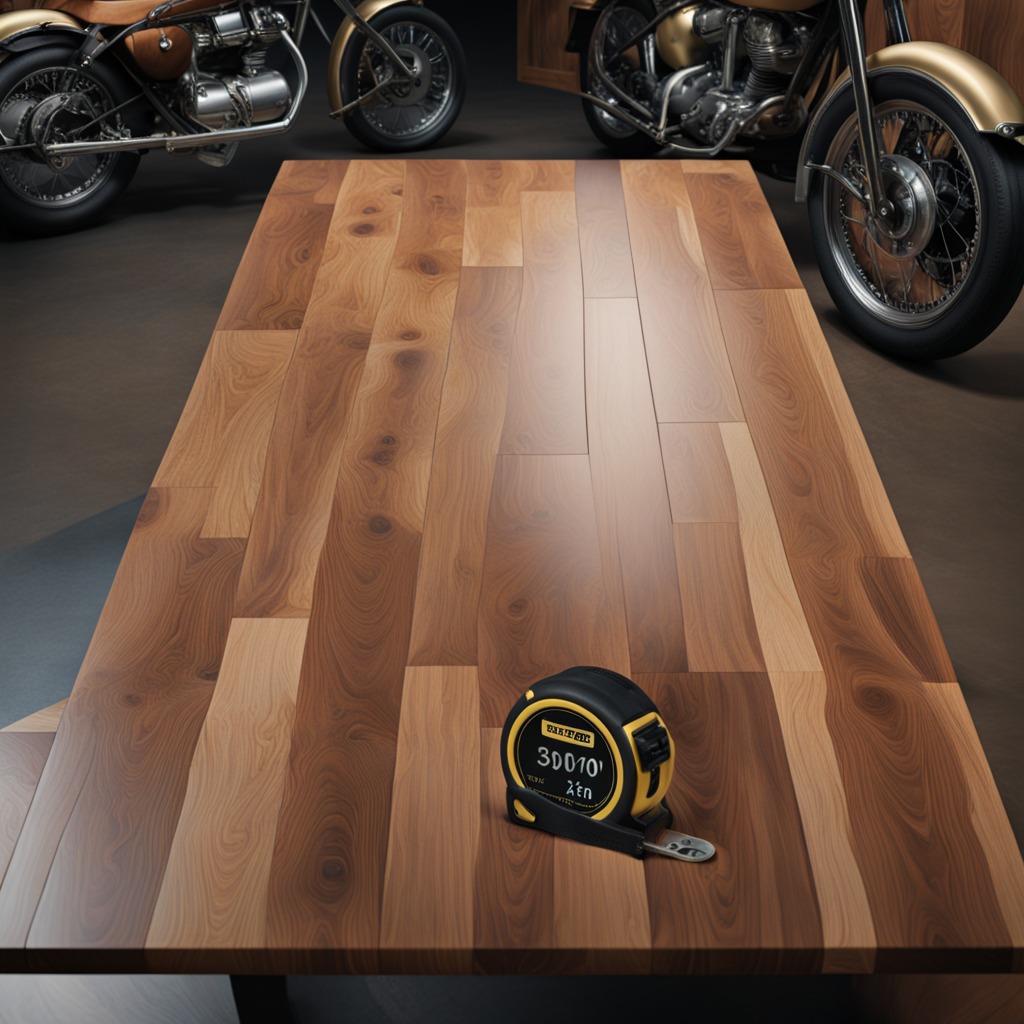
A measuring tape is lying on an oil-spilled wooden table in a vintage motorcycle garage.